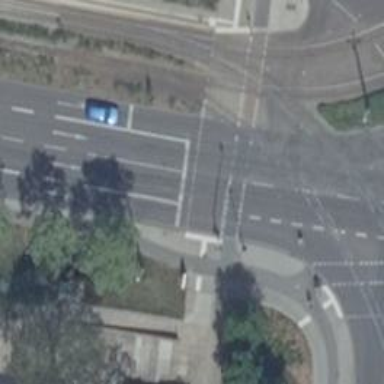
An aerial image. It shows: Road with traffic signals and crossing with traffic signal island.